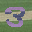
Label: 3